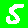
Digit: 5